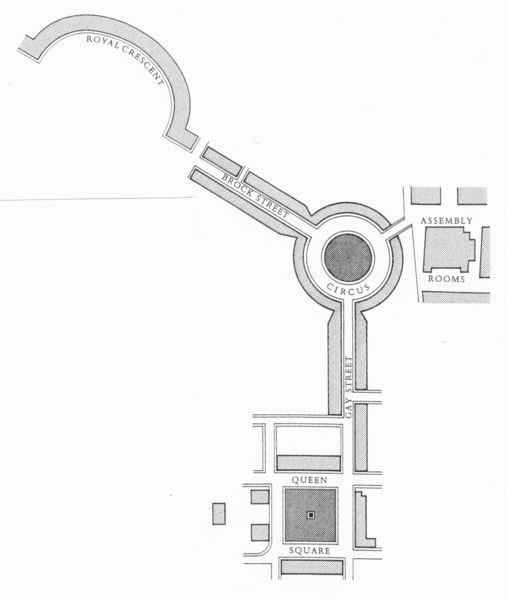
Titel: Moderne Umzeichnung der Stadterweiterung durch John Wood den Älteren und John Wood den Jüngeren
Standort: (Seriendruck)
Schlagwörter: weiß, stadt, grau, schwarz, skizze, strasse, zeichnung, anlage, gebäude, haus, weg, architektur, häuser, wege, brunnen, kreis, rund, schrift, papier, dorf, platz, dunkelgrau, druck, stich, buchstabe, buchstaben, beschriftung, entwurf, halbkreis, quadrate, strassen, plan, quadrat, grundriss, royal crescent